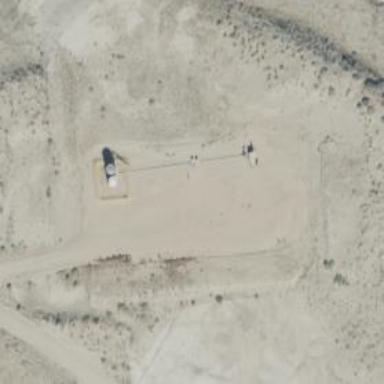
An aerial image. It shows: Petroleum well.